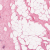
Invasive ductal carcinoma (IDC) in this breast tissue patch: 0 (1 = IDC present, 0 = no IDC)